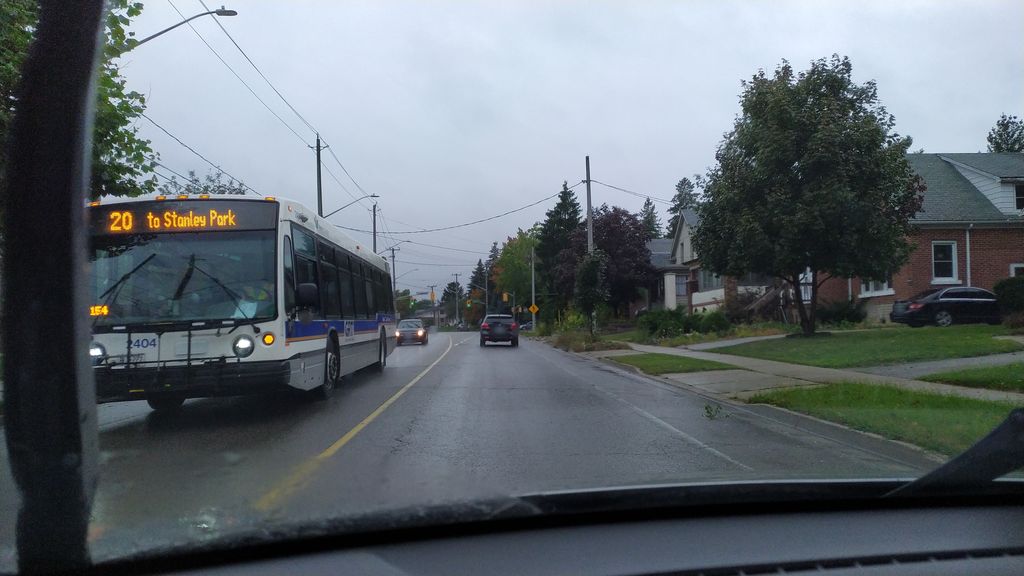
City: kitchener-waterloo